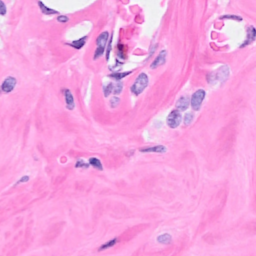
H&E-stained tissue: Breast